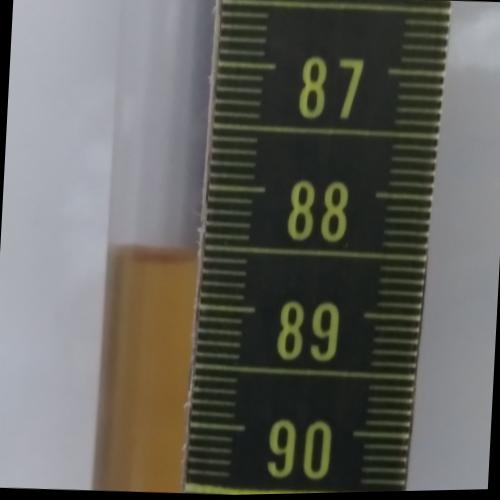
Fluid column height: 88.6 cm